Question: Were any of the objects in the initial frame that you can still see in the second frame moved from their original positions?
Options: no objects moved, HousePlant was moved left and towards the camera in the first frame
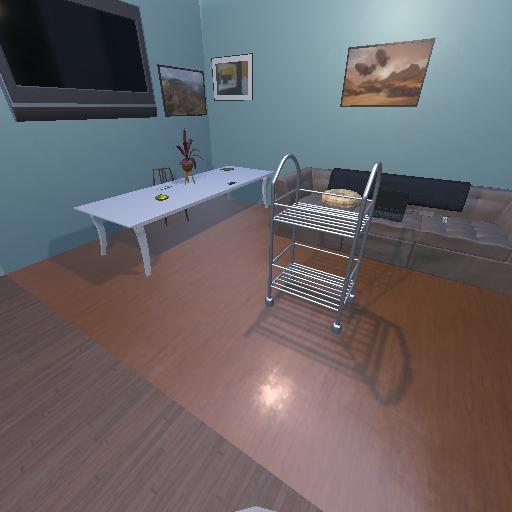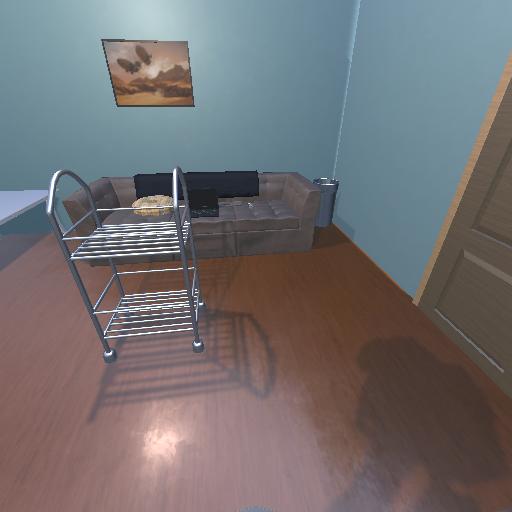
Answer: no objects moved